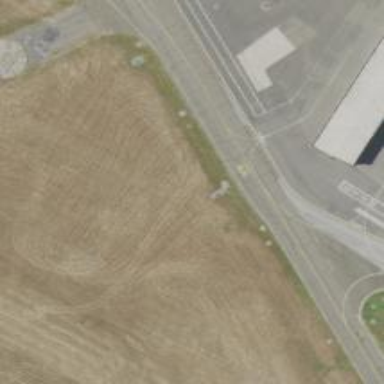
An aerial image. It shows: Image of taxiway at airport.